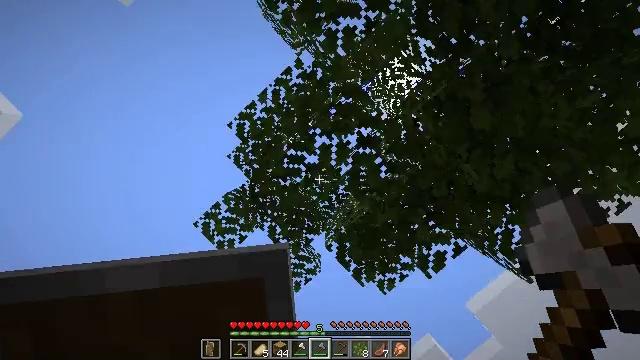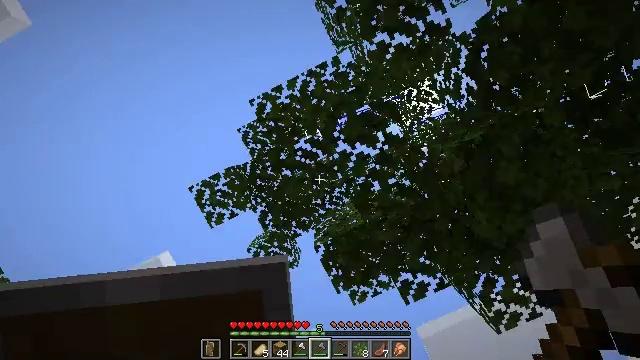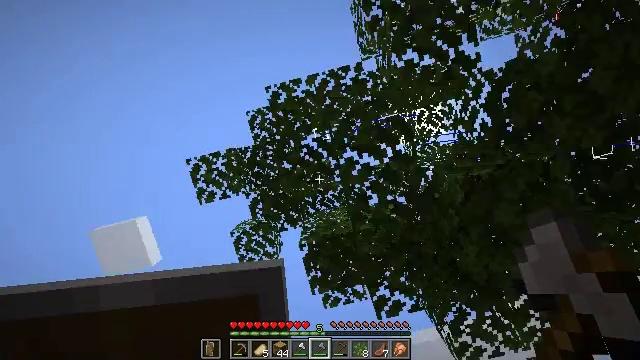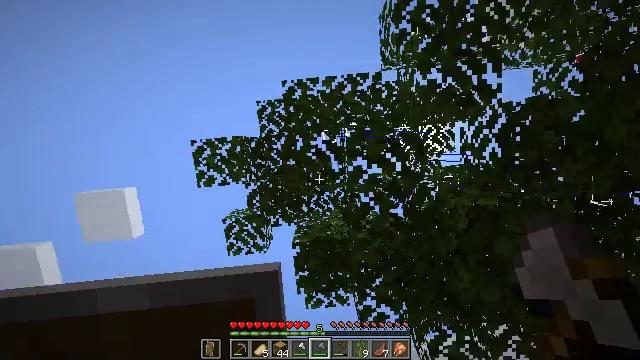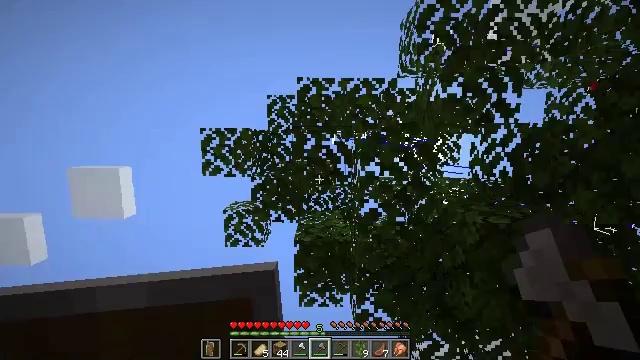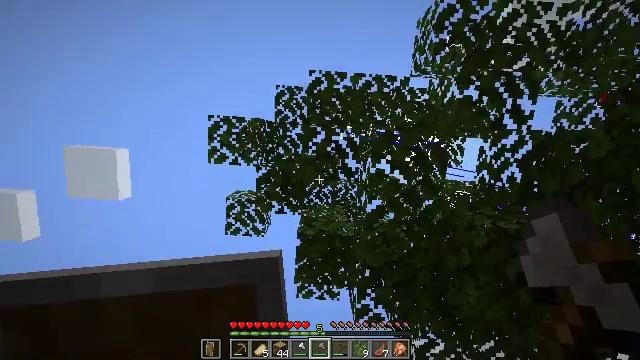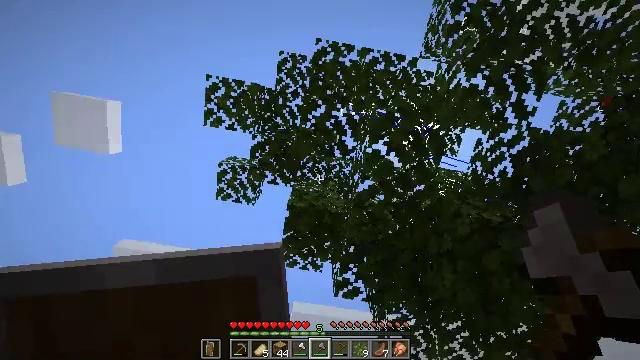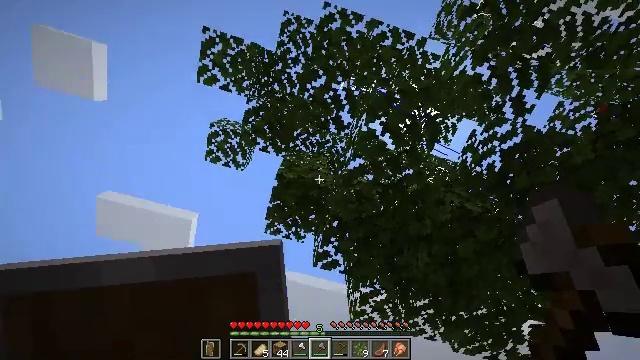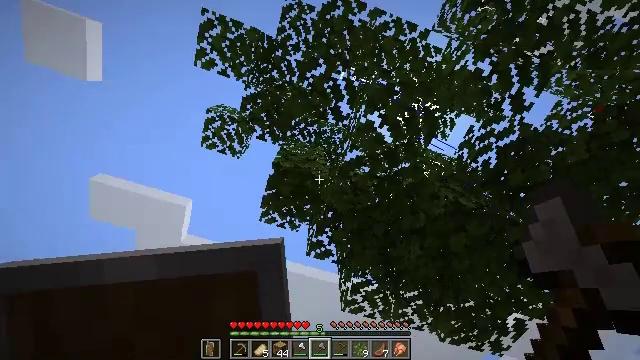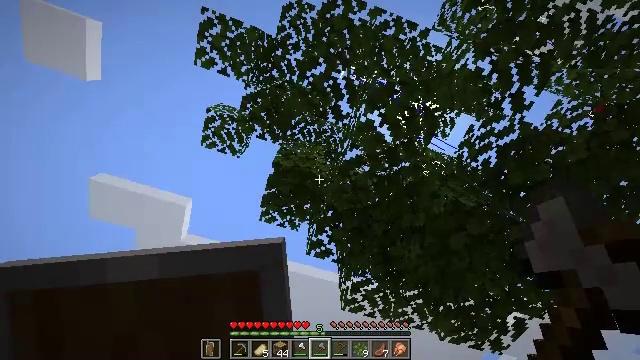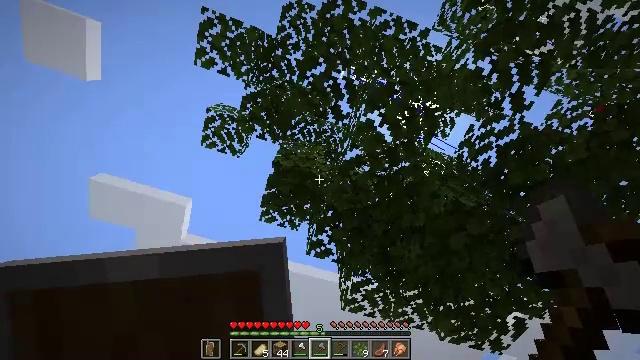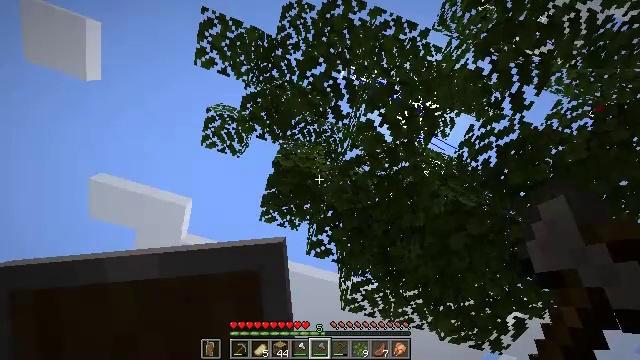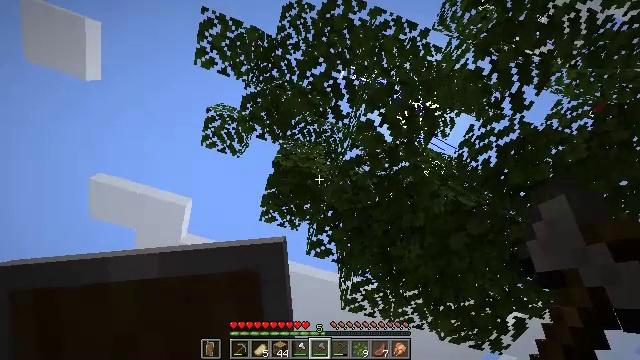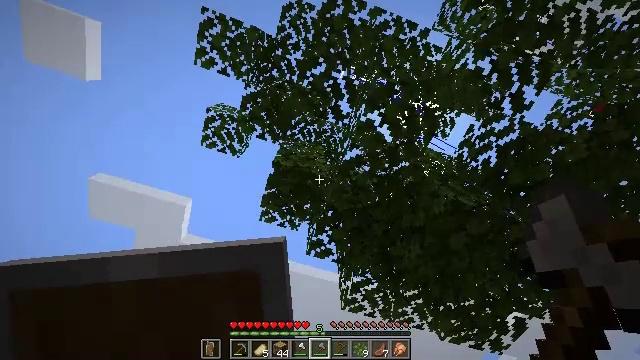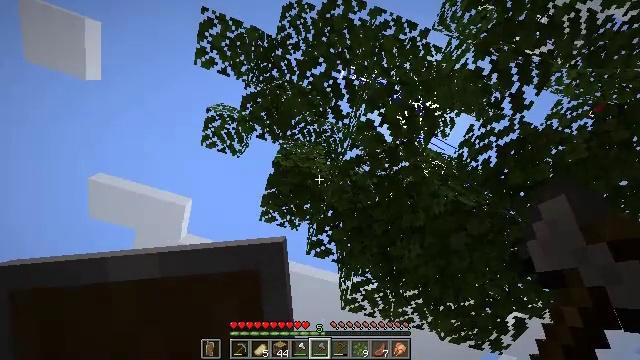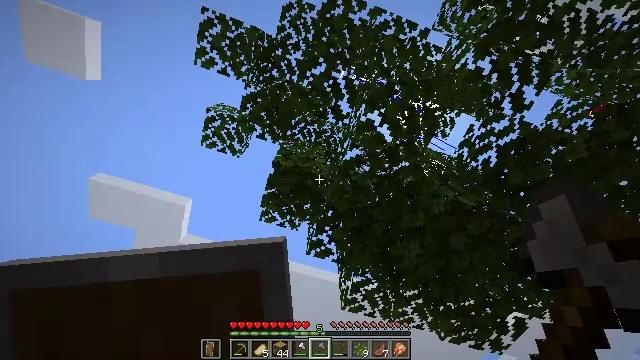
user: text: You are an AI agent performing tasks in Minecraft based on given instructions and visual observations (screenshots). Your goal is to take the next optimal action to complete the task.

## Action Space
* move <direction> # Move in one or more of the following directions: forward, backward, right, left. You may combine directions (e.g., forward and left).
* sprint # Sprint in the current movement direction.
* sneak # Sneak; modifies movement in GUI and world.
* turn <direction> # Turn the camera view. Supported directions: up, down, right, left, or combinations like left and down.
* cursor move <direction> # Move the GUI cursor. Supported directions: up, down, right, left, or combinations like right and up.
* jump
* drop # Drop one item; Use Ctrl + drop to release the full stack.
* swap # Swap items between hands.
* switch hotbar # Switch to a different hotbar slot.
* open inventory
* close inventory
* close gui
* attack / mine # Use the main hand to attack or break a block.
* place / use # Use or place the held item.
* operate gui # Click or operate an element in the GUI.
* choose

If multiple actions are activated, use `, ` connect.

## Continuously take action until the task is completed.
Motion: motion action
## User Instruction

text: Remove oak leaves from branches.
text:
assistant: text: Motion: move left, turn right and down
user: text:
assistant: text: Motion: move left, turn right
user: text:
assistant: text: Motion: move left, turn right
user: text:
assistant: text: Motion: move left, turn right
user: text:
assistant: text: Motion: move left, turn right and down
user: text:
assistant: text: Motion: turn right and down
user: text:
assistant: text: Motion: turn right and down
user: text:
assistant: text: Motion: turn right and down
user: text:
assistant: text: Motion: no_op
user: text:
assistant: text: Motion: no_op
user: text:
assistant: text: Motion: no_op
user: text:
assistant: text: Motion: no_op
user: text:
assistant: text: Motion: no_op
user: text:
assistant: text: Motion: no_op
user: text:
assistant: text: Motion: no_op
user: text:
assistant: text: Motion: no_op
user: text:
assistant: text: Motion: move right
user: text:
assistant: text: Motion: move right
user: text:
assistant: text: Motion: move right
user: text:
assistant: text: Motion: move right
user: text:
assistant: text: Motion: no_op
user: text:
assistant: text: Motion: move forward
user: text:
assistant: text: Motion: move forward
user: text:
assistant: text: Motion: move forward
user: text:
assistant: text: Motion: move forward
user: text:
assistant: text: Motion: move forward
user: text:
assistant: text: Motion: move forward
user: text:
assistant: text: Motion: move forward
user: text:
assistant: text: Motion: no_op
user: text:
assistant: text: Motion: no_op